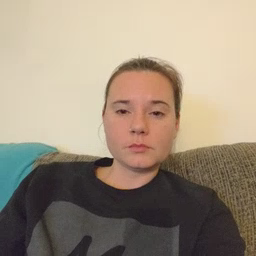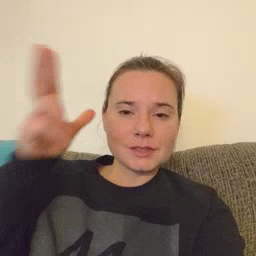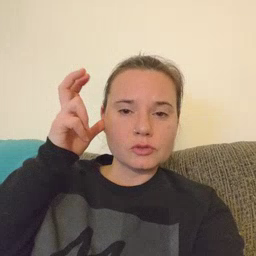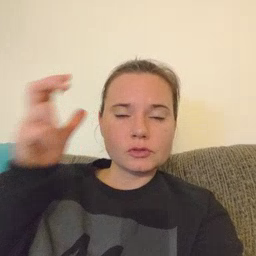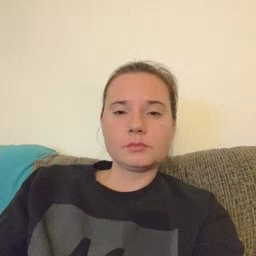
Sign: hear